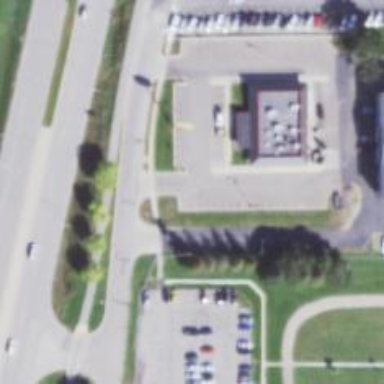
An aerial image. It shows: Customer parking area with surface parking.